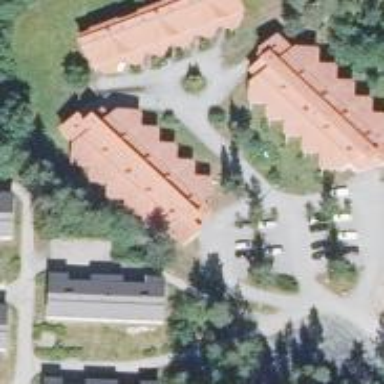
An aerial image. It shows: Apartment hotel building designed for tourism.